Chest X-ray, PA view. Patient: 58 years old, sex M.
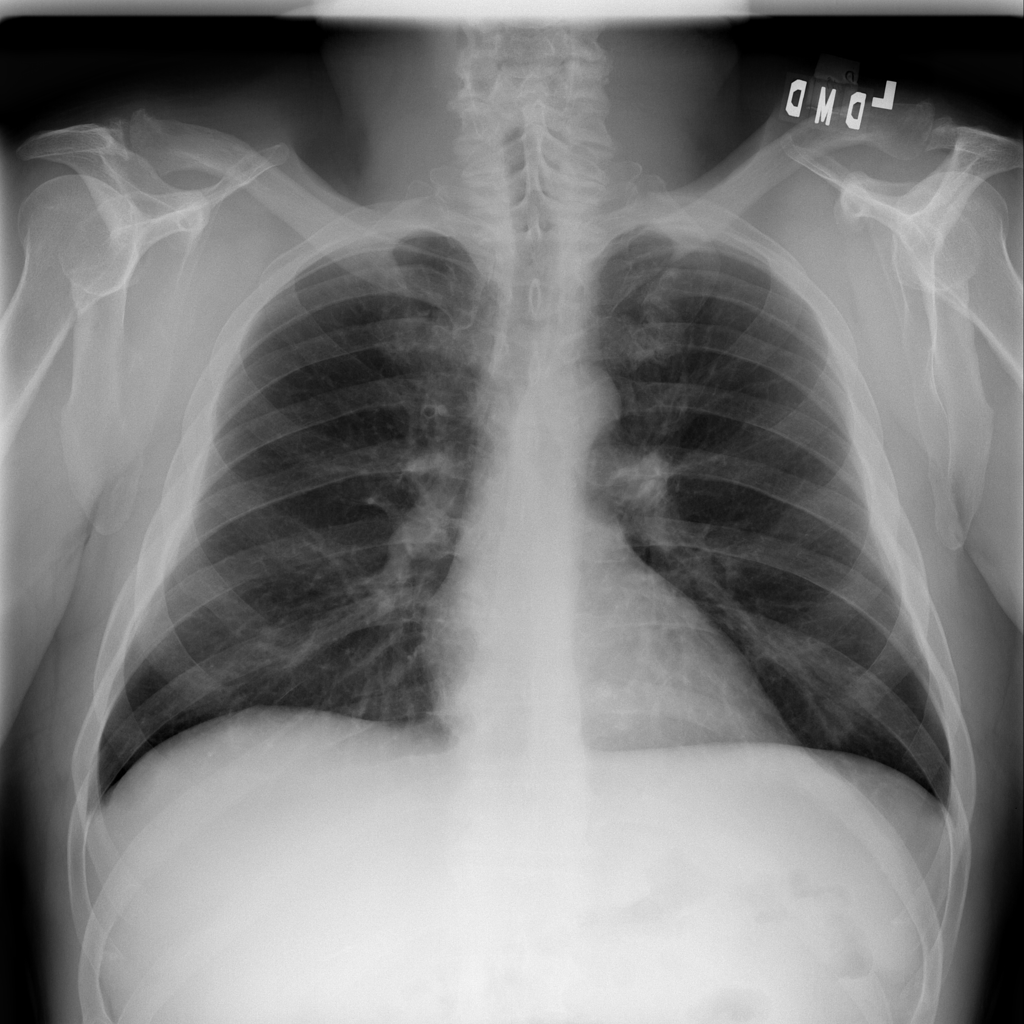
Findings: No Finding